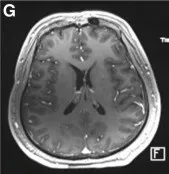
Cranial MRI at day 11 after admission. , enhanced MRI.
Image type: radiology (mri)